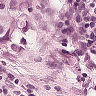
Metastatic tissue present: yes